Question: I am using 'Asp.net C#'. To the data I have created a 'stored procedure':
'''
ALTER PROCEDURE INS_tblRegister
@Enroll varchar,
@Name varchar,
@Dob varchar,
@Gender varchar,
@Mobile varchar,
@Address varchar,
@Branch varchar,
@Sem varchar,
@Year varchar,
@Password varchar
AS
INSERT INTO tblRegister (Enrollment, Name, Dob, Gender, Mobile, Address, Branch, Sem, Year, Password)
VALUES (@Enroll,@Name,@Dob,@Gender,@Mobile,@Address,@Branch,@Sem,@Year,@Password)
RETURN
'''
Below is my code for 'button_Click' :
'''
try
{
con.Open();
cmd = new SqlCommand("INS_tblRegister",con);
cmd.CommandType = CommandType.StoredProcedure;
cmd.Parameters.Add("@Enroll", SqlDbType.VarChar).Value = txtEnroll.Text;
cmd.Parameters.Add("Name", SqlDbType.VarChar).Value = txtName.Text;
cmd.Parameters.Add("Dob", SqlDbType.VarChar).Value = (txtDob.Text);
cmd.Parameters.Add("Gender", SqlDbType.VarChar).Value = ddlGender.Text;
cmd.Parameters.Add("Mobile", SqlDbType.VarChar).Value = txtMobile.Text;
cmd.Parameters.Add("Address", SqlDbType.VarChar).Value = txtAddress.Text;
cmd.Parameters.Add("Branch", SqlDbType.VarChar).Value = txtBranch.Text;
cmd.Parameters.Add("Sem", SqlDbType.VarChar).Value = txtSem.Text;
cmd.Parameters.Add("Year", SqlDbType.VarChar).Value = txtYear.Text;
cmd.Parameters.Add("Password", SqlDbType.VarChar).Value = txtPassword.Text;
cmd.ExecuteNonQuery();
con.Close();
lblMsg.Text="Saved";
}
catch(Exception ex)
{
lblMsg.Visible = true;
lblMsg.Text = ex.Message;
}
'''
This code was successfully but when I see the database I found :

Only the first character of my entry saved eg: look at the Gender field,I wrote Male but only M is inserted to database. Please Help me...
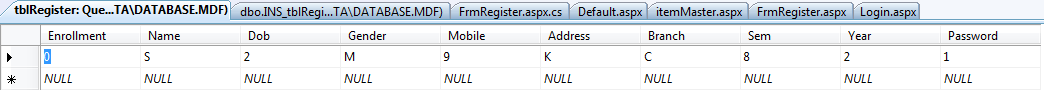
Answer: You need to add character lengths to your stored procedure parameters like this:
'''
ALTER PROCEDURE INS_tblRegister
@Enroll varchar(20),@Name varchar(20),@Dob varchar(20),@Gender varchar(20),@Mobile varchar(20),@Address varchar(20), @Branch varchar(20), @Sem varchar(20), @Year varchar(20), @Password varchar(20)
AS
INSERT INTO tblRegister (Enrollment, Name, Dob, Gender, Mobile, Address, Branch, Sem, Year, Password)
VALUES (@Enroll,@Name,@Dob,@Gender,@Mobile,@Address,@Branch,@Sem,@Year,@Password)
RETURN
'''